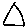
Label: triangle